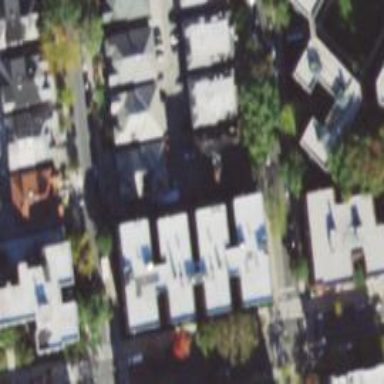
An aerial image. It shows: Alley classified as service road.